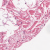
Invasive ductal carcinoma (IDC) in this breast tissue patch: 0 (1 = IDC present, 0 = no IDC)